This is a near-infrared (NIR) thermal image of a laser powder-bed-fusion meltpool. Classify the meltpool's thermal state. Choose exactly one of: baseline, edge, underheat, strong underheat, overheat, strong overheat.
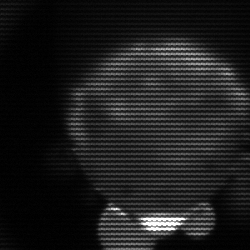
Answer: edge